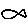
Label: fish